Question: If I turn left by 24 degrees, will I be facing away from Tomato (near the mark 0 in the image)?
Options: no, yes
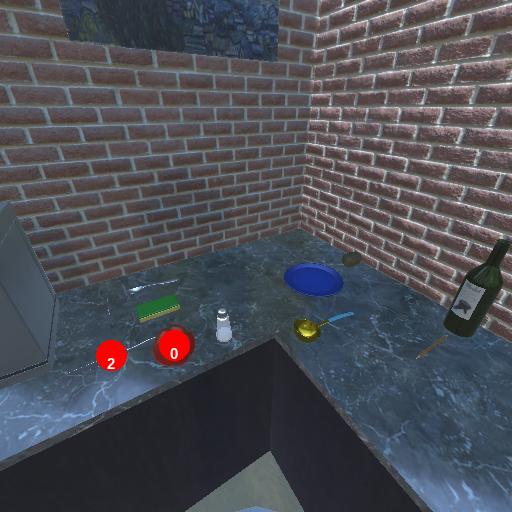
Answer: no